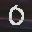
Label: 0